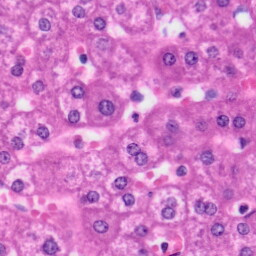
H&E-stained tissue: Liver